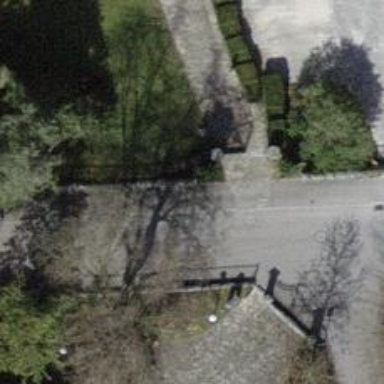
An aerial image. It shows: Gate.